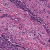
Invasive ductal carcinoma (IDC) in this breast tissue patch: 1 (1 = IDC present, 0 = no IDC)